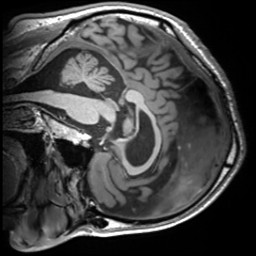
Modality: T1w
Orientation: sagittal
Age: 59
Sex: male
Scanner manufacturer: siemens
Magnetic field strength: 3 T
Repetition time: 2.2 s
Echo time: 0.00245 s